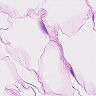
Metastatic tissue present: no